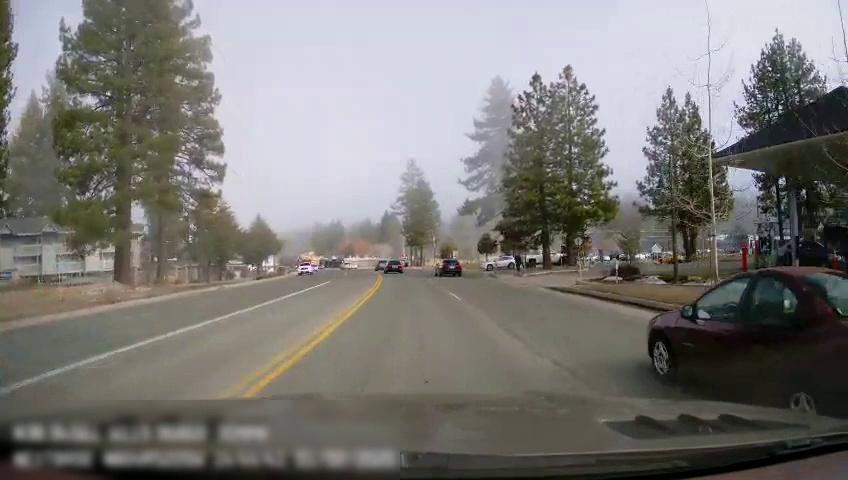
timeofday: Day
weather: Sunny
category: Drivable Space
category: Vehicles | Car
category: Vehicles | Car
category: Vehicles | Truck
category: Vehicles | SUV
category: Pedestrians
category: Vehicles | Car
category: Vehicles | Truck
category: Vehicles | Car
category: Vehicles | Car
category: Vehicles | Car
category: Vehicles | Car
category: Lanes | Opposite Lane
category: Lanes | Current Lane
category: Lanes | Current Lane
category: Lanes | Opposite Lane